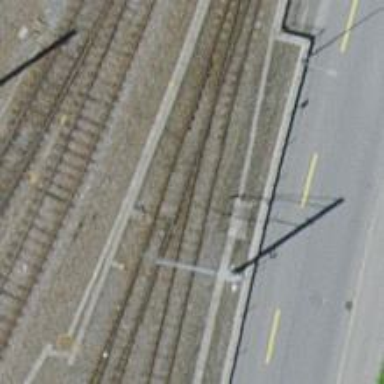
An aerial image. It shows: Railway switch.